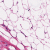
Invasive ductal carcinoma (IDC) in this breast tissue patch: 0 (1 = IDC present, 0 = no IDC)